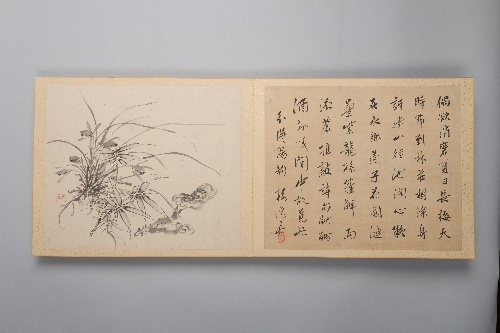
Title: 「四時清雅」|"Refined Elegance in the Four Seasons" (Shiji seiga), Album of Flower Paintings
Artist: Yamamoto Baiitsu
Artist bio: Japanese, 1783–1856
Date: 1844
Object type: Album
Classification: Paintings
Medium: Album of twelve leaves; ink on paper
Culture: Japan
Period: Edo period (1615–1868)
Dimensions: Each leaf: 10 7/8 x 12 7/8 in. (27.6 x 32.7 cm)
Department: Asian Art
Credit line: Gift of Florence and Herbert Irving, 2015
Accession year: 2015
Repository: Metropolitan Museum of Art, New York, NY
Tags: Flowers